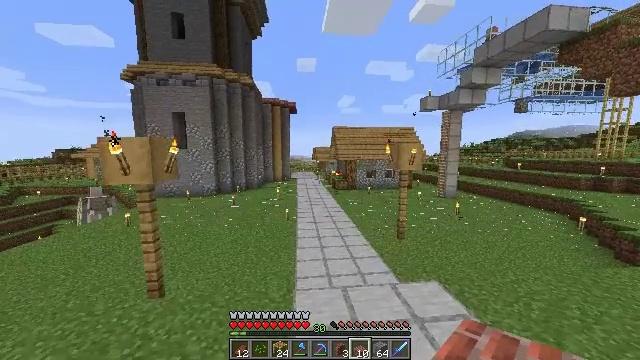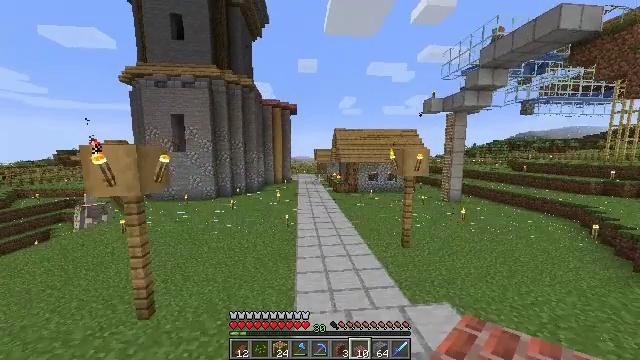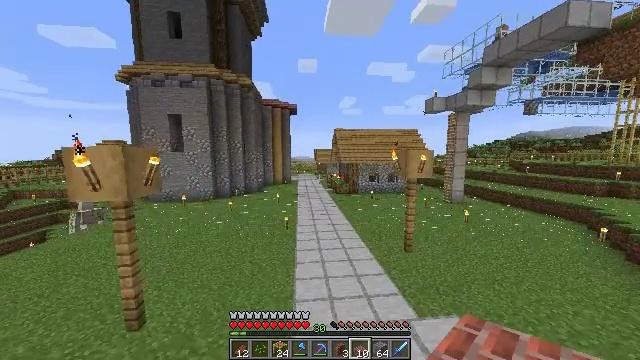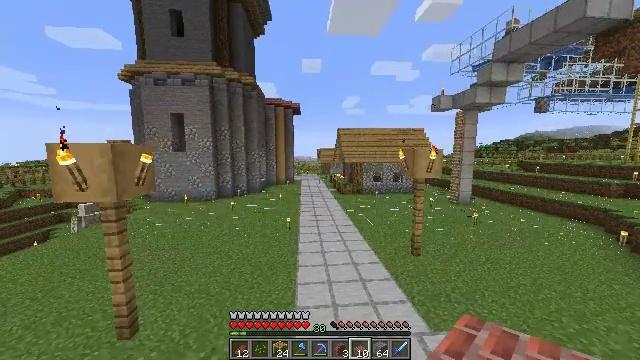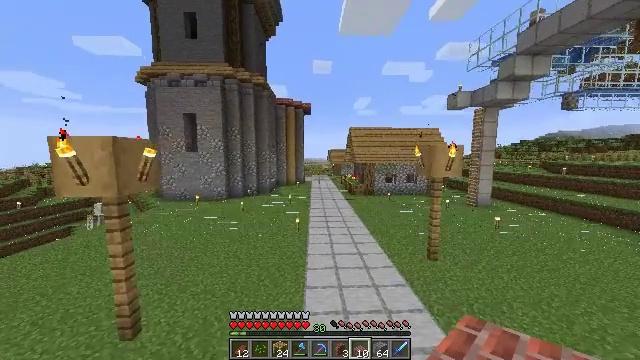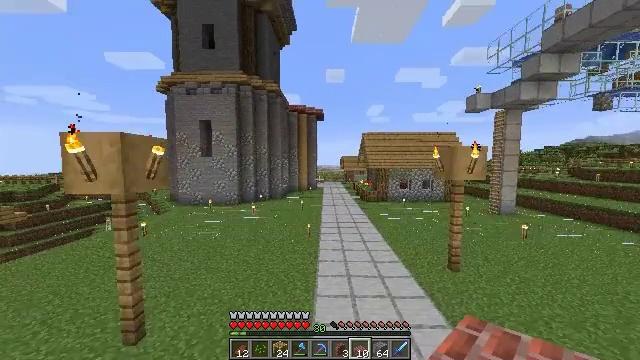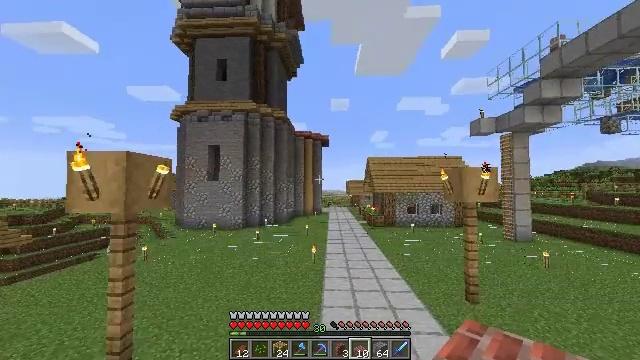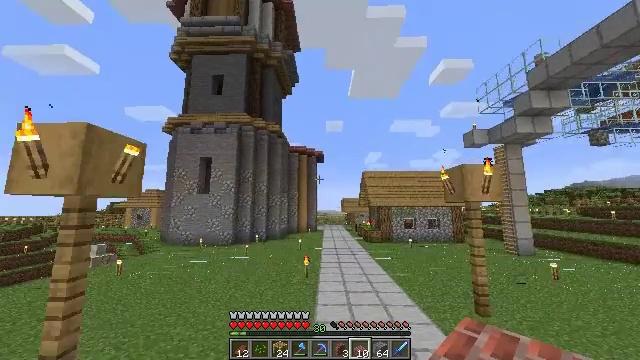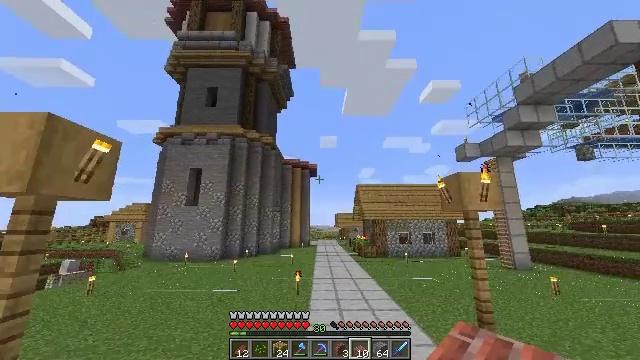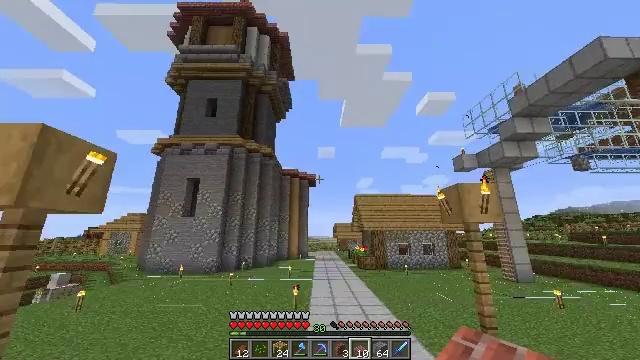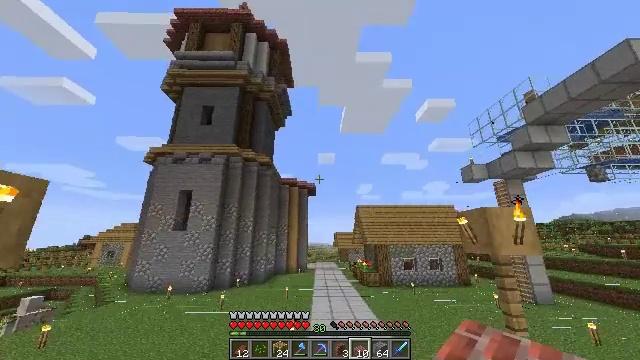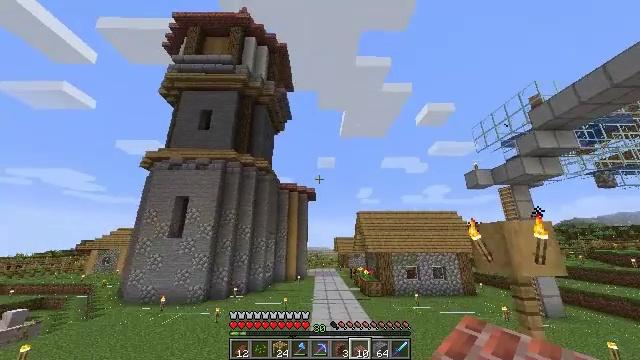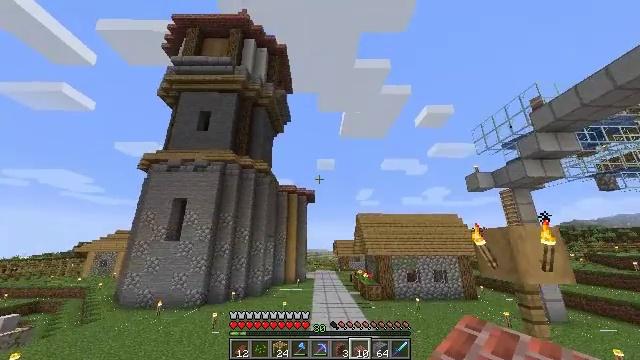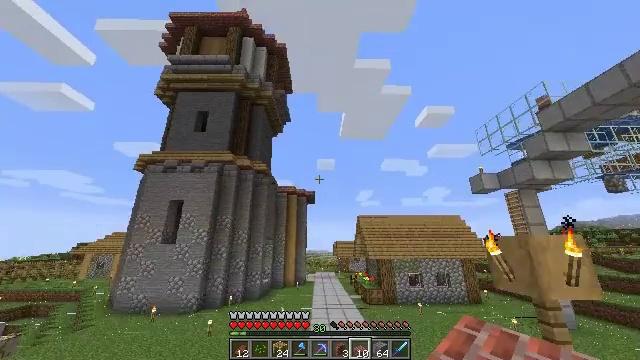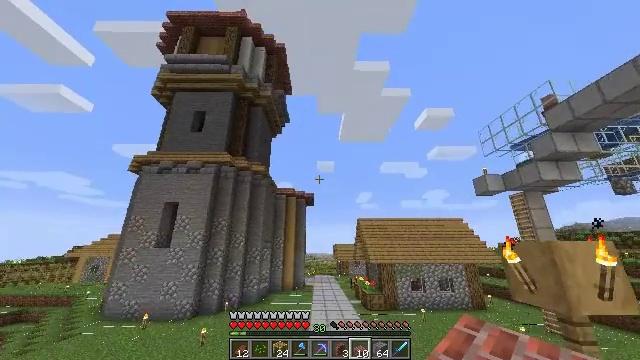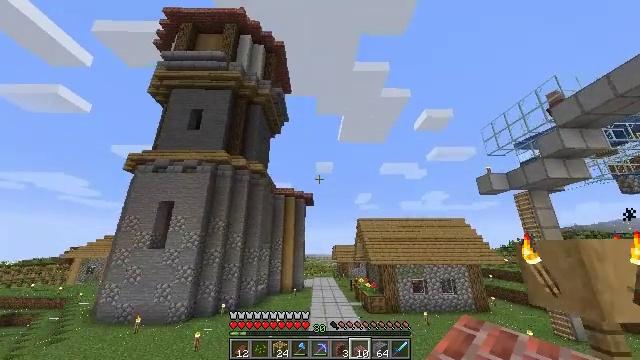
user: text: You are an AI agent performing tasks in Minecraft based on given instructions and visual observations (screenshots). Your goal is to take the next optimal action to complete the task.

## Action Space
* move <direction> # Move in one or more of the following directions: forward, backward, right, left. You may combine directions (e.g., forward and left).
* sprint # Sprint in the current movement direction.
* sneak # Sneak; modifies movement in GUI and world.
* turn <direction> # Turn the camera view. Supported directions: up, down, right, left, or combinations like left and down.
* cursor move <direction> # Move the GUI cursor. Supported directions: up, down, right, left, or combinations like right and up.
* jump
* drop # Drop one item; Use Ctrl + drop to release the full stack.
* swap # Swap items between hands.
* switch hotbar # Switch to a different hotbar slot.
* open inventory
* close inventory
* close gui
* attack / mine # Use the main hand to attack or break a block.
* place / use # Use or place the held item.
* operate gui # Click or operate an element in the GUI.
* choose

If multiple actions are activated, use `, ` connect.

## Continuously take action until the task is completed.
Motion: motion action
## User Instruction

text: Create a brick slab by arranging bricks in the crafting table.
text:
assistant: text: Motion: move forward, jump
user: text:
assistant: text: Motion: move forward, jump
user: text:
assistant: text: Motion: move forward, jump
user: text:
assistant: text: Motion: move forward, turn left, jump
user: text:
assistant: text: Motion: move forward, turn left and up, jump
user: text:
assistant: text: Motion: move forward, turn left and up, jump
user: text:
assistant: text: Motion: move forward, sprint, turn right and up, jump
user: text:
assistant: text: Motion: move forward, sprint, turn right and up, jump
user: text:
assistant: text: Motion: move forward, sprint, turn up, jump
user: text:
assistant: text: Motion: move forward, sprint, turn up, jump
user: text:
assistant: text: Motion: move forward, sprint, jump
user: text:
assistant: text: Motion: move forward, jump
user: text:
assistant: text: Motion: move forward, jump
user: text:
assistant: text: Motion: move forward, jump
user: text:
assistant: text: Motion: move forward, jump
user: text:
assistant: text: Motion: move forward, jump
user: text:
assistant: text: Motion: move forward, jump
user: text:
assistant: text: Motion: move forward, jump
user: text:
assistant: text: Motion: move forward, sprint, jump
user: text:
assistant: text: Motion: move forward, sprint, jump
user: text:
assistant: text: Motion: move forward, sprint, jump
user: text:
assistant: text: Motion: move forward, sprint, jump
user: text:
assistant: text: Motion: move forward, sprint, jump
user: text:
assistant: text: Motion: move forward, jump
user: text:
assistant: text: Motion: move forward, jump
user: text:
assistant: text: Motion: move forward, turn up, jump
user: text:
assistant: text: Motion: move forward, turn up, jump
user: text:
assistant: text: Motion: move forward, turn up, jump
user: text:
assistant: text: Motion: move forward, jump
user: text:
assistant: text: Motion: move forward, jump